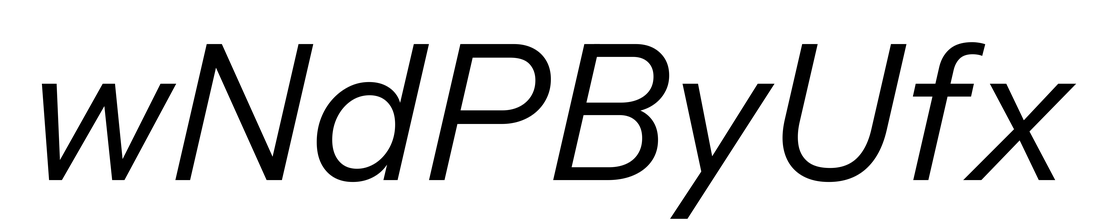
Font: InstrumentSans-Italic_Italic